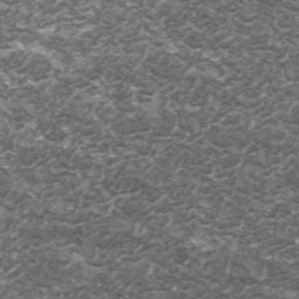
Label: frost